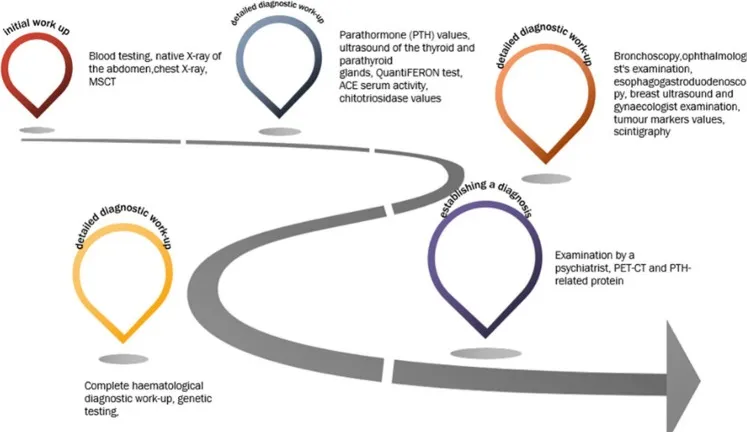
Timetable of the diagnostic work-up.
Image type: radiology (x_ray)